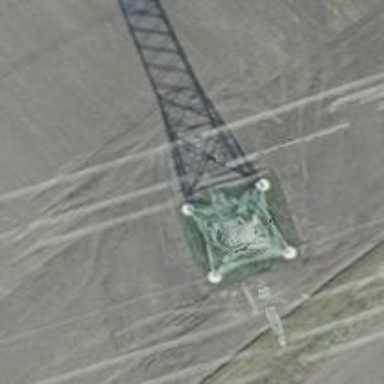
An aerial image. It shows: Power tower.